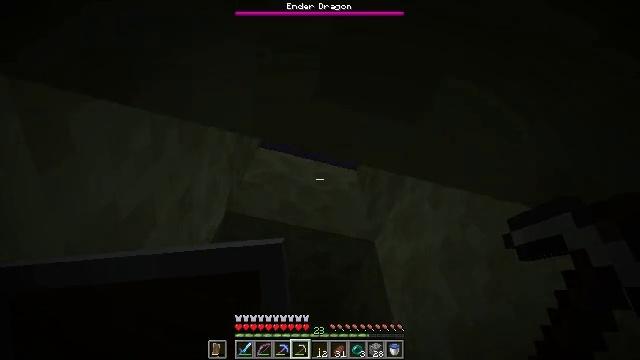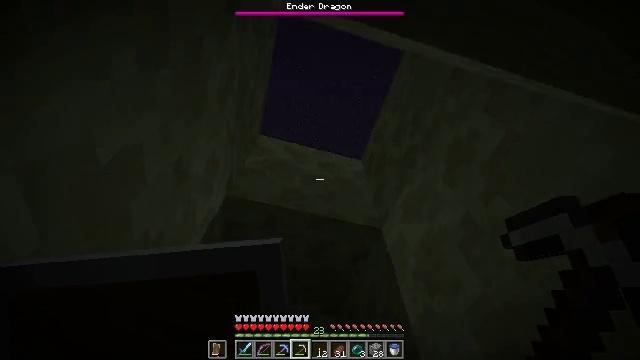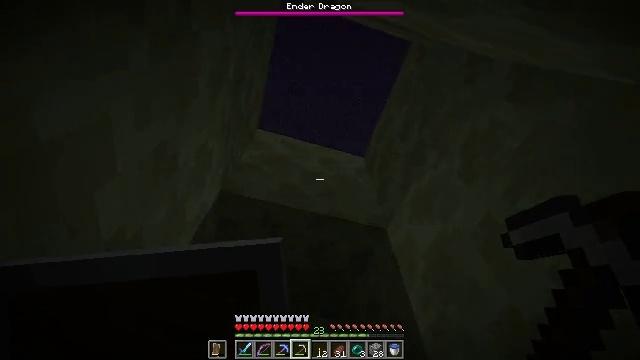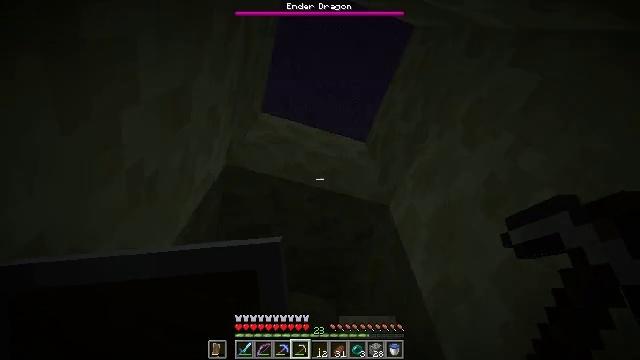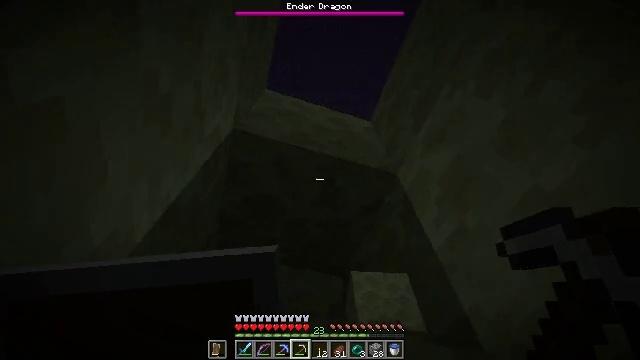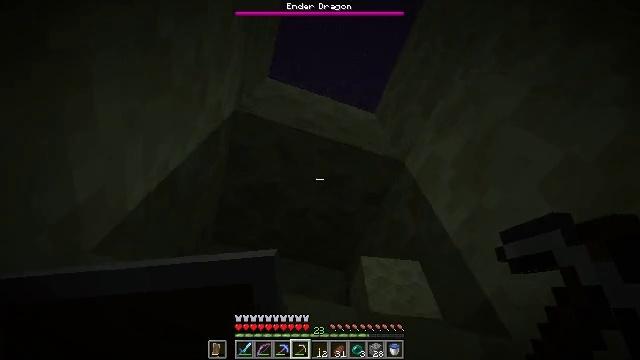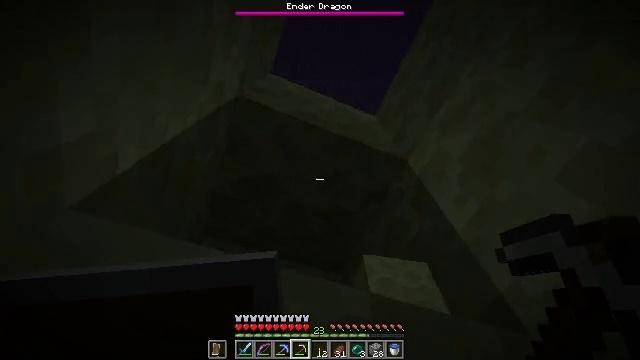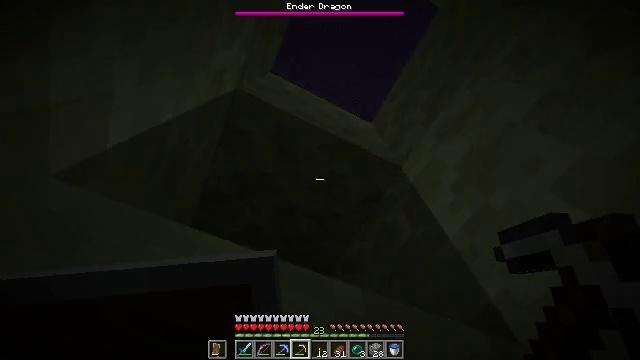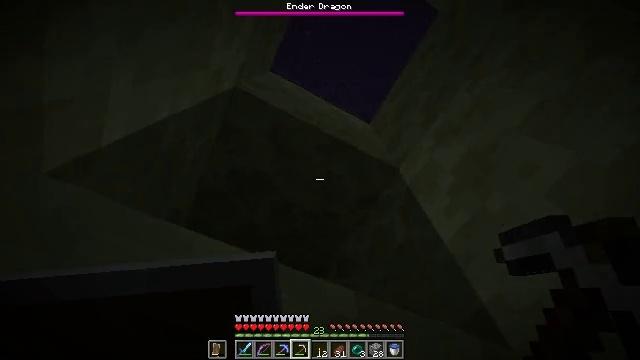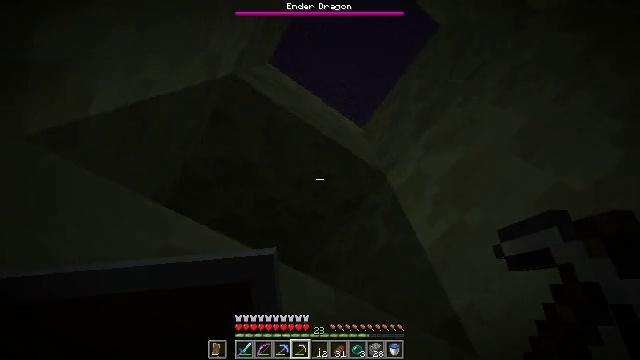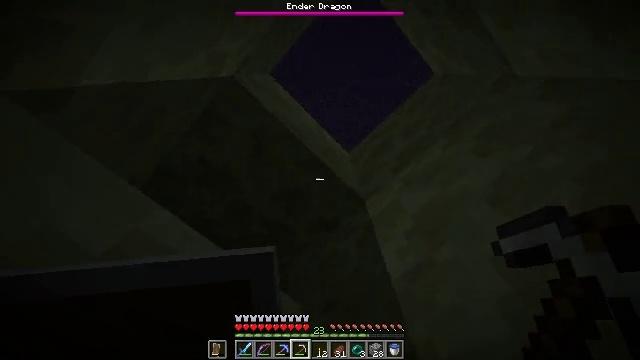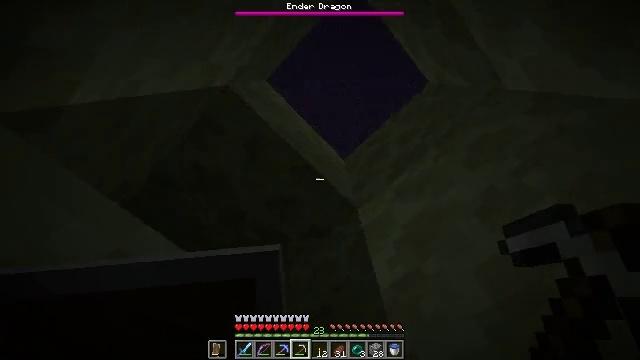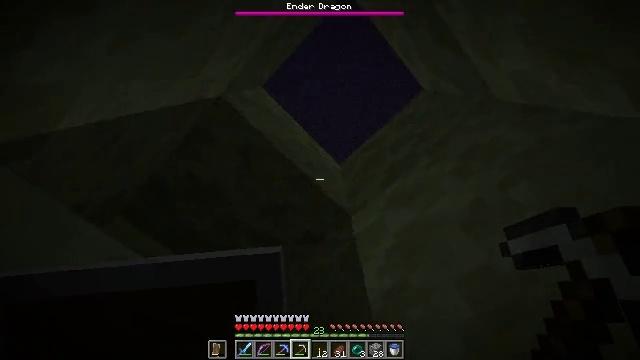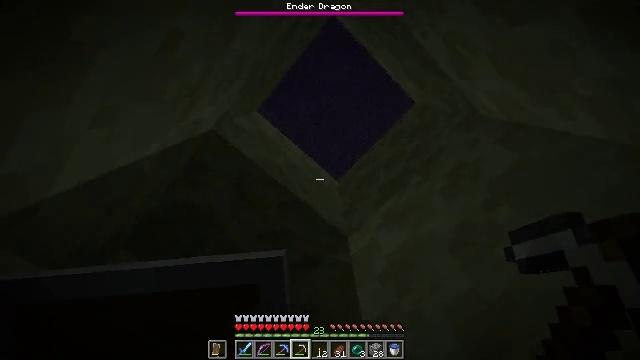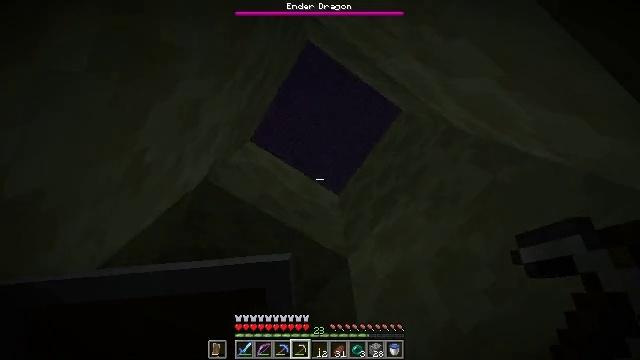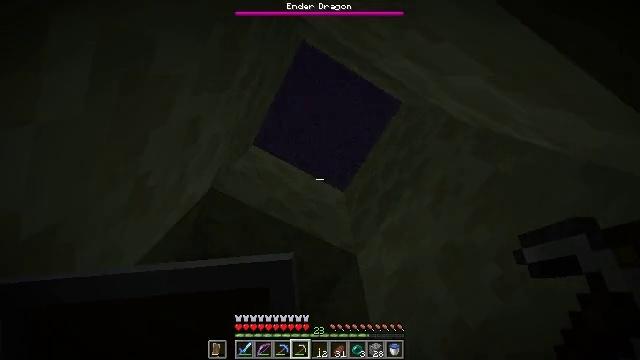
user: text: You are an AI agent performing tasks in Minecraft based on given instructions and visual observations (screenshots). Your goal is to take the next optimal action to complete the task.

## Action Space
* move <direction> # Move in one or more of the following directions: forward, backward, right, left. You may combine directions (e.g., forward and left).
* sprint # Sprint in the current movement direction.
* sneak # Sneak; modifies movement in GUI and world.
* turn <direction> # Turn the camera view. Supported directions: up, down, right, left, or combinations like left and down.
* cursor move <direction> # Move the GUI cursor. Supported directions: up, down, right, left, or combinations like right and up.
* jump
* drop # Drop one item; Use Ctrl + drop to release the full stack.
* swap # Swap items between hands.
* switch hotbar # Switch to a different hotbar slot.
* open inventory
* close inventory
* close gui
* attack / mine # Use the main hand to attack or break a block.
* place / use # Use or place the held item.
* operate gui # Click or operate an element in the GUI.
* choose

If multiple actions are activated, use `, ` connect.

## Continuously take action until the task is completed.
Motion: motion action
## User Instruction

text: Gather end stone from the End.
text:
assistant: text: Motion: move forward and move left, jump
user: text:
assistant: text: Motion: move forward and move left, jump
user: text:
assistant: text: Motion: move forward and move left, jump
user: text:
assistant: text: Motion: move forward and move left
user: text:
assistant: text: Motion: move left, turn right
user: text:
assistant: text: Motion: move left, turn right and up
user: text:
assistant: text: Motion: move left, turn right and up
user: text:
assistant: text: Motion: move left, turn right
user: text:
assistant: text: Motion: turn right
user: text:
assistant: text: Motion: turn right and up
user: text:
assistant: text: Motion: move back
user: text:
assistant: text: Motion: move back
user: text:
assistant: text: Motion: move back, turn left and up
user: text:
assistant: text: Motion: move back, turn left
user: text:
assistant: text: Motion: move back, turn left and down
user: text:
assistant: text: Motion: attack / mine
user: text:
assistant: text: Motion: turn left and down, attack / mine
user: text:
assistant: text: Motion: turn left and down, attack / mine
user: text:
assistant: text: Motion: turn left and down, attack / mine
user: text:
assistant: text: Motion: attack / mine
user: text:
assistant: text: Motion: attack / mine
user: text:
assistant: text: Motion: attack / mine
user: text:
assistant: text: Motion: attack / mine
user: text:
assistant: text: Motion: attack / mine
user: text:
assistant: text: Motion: attack / mine
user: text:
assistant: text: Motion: attack / mine
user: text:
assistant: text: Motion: attack / mine
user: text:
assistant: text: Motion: turn left and down, attack / mine
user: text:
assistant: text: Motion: turn left and down, attack / mine
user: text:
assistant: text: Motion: attack / mine